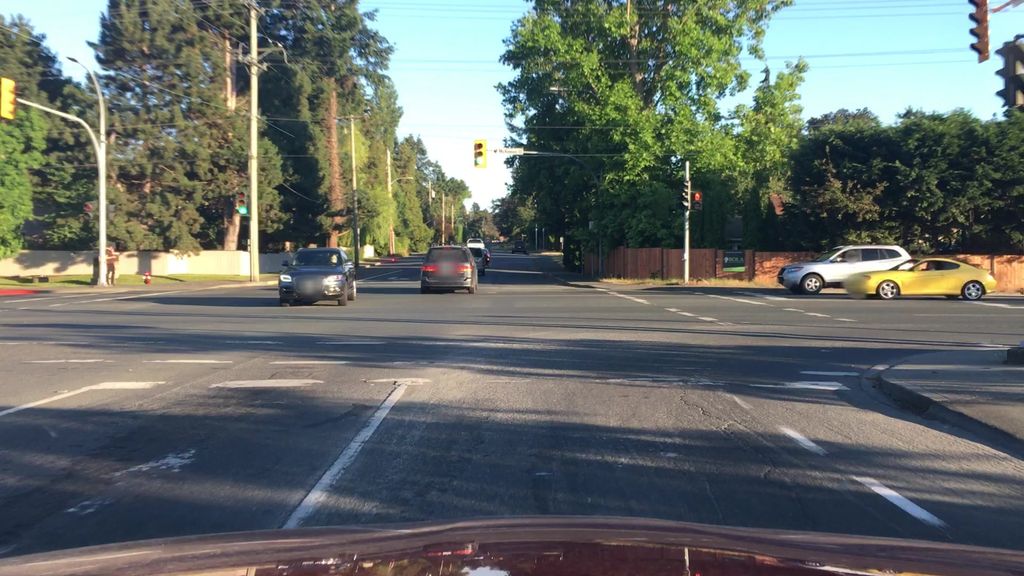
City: victoria